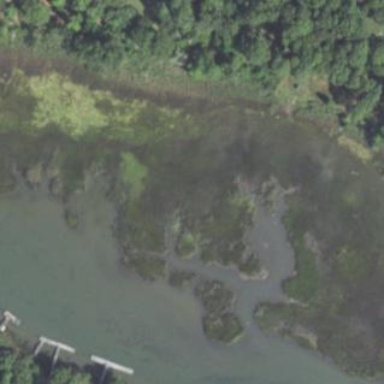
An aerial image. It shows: Wetland area characterized by wet meadow.